Aerial crown-view tile of a tropical tree (Barro Colorado Island, Panama), acquired 20241014:
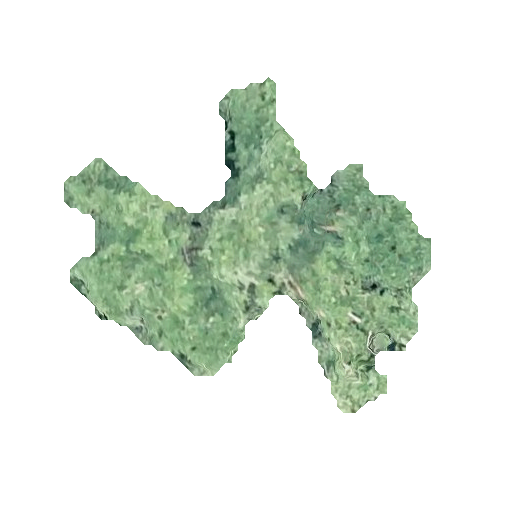
Species: Platypodium elegans
GBIF accepted scientific name: Platypodium elegans
Crown area: 93.081 m²